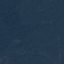
Land use / land cover: Forest